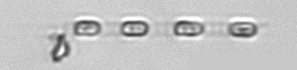
Label: Skeletonema